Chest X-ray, AP view. Patient: 70 years old, sex M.
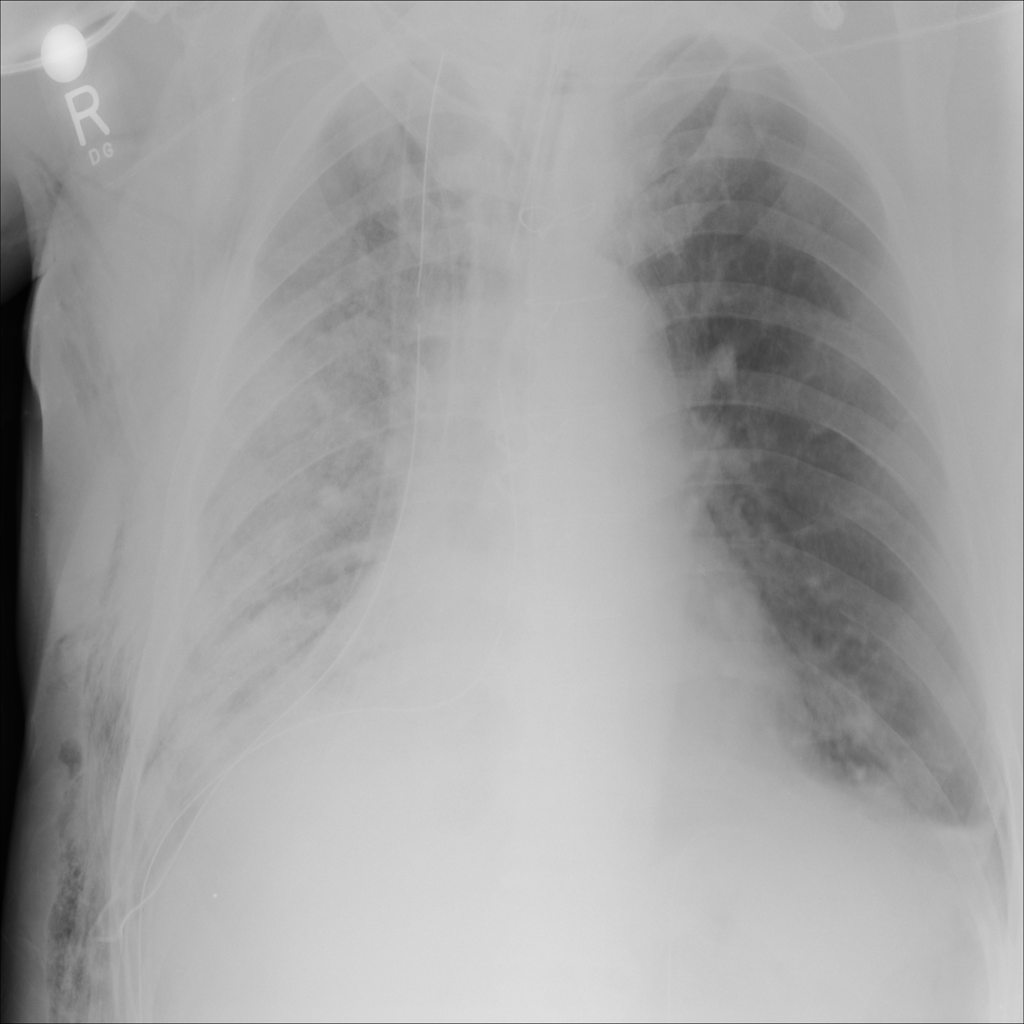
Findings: Atelectasis